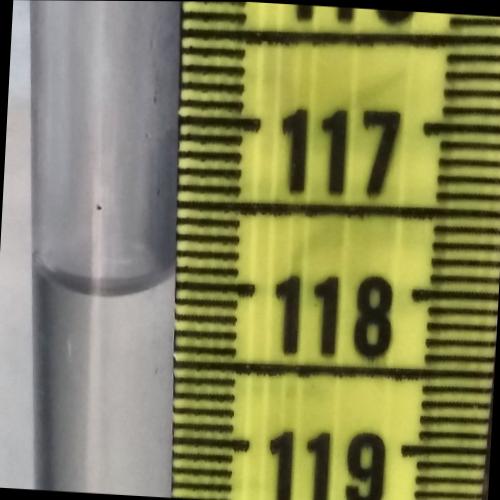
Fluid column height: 118.0 cm